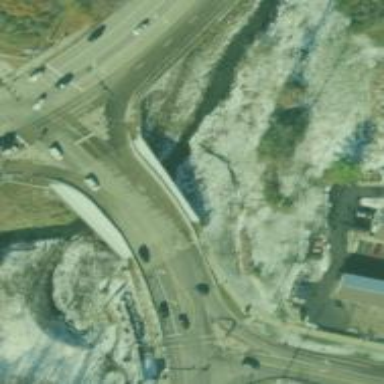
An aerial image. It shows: Secondary road with bridge.